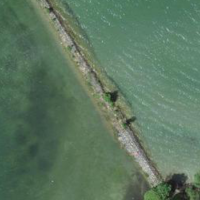
EUNIS habitat code: 14
Species observed at this site:
Certhia brachydactyla
Corvus corone
Fulica atra
Falco subbuteo
Anas platyrhynchos
Sylvia borin
Dendrocopos major
Passer domesticus
Chroicocephalus ridibundus
Phalacrocorax carbo
Larus michahellis
Cygnus olor
Erithacus rubecula
Dryocopus martius
Phoenicurus ochruros
Phylloscopus trochilus
Motacilla alba
Acrocephalus scirpaceus